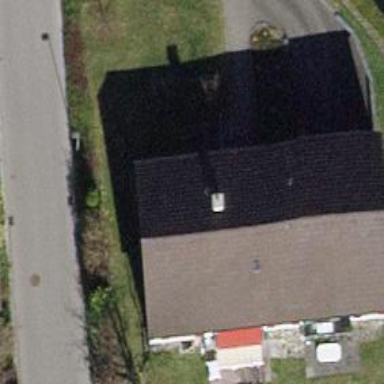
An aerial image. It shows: Building with tiled roof.